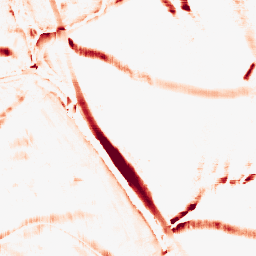
Category: morphological
Decomposition family: morphological_square
Decomposition parameters: operation: opening
size: 15
Upsampling method: quartic
Upsampling parameters: scale: 8
Upsampling scale: 8